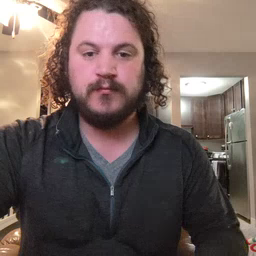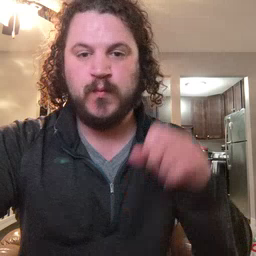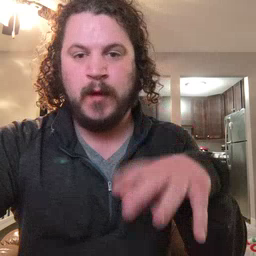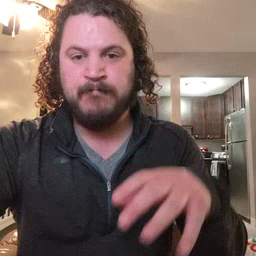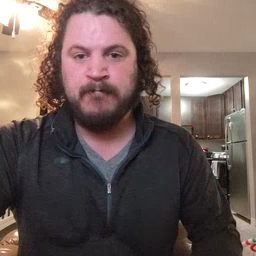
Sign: drop